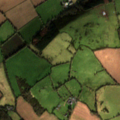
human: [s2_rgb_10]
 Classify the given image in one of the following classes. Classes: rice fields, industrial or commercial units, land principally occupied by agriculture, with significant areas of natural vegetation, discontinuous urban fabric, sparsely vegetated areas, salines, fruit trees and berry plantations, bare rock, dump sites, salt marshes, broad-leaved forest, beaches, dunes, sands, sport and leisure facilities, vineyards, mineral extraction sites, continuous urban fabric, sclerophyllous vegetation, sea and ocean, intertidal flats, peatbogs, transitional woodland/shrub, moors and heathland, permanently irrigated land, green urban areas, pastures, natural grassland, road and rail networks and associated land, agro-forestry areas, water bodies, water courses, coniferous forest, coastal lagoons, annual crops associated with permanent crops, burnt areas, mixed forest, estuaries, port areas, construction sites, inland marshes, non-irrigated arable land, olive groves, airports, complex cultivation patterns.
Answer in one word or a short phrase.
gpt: non-irrigated arable land, pastures, mixed forest